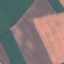
Label: AnnualCrop